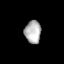
Tissue: lung
Cell type: Epithelial cells
Senescence score: 0.1887
Nuclear area (px): 360
Mean DAPI intensity: 179.772